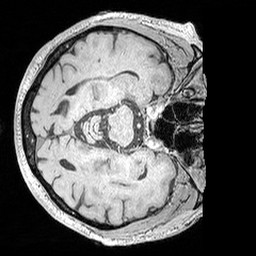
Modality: MP2RAGE
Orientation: axial
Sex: male
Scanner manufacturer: siemens
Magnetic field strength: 3 T
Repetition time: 5 s
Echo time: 0.00292 s